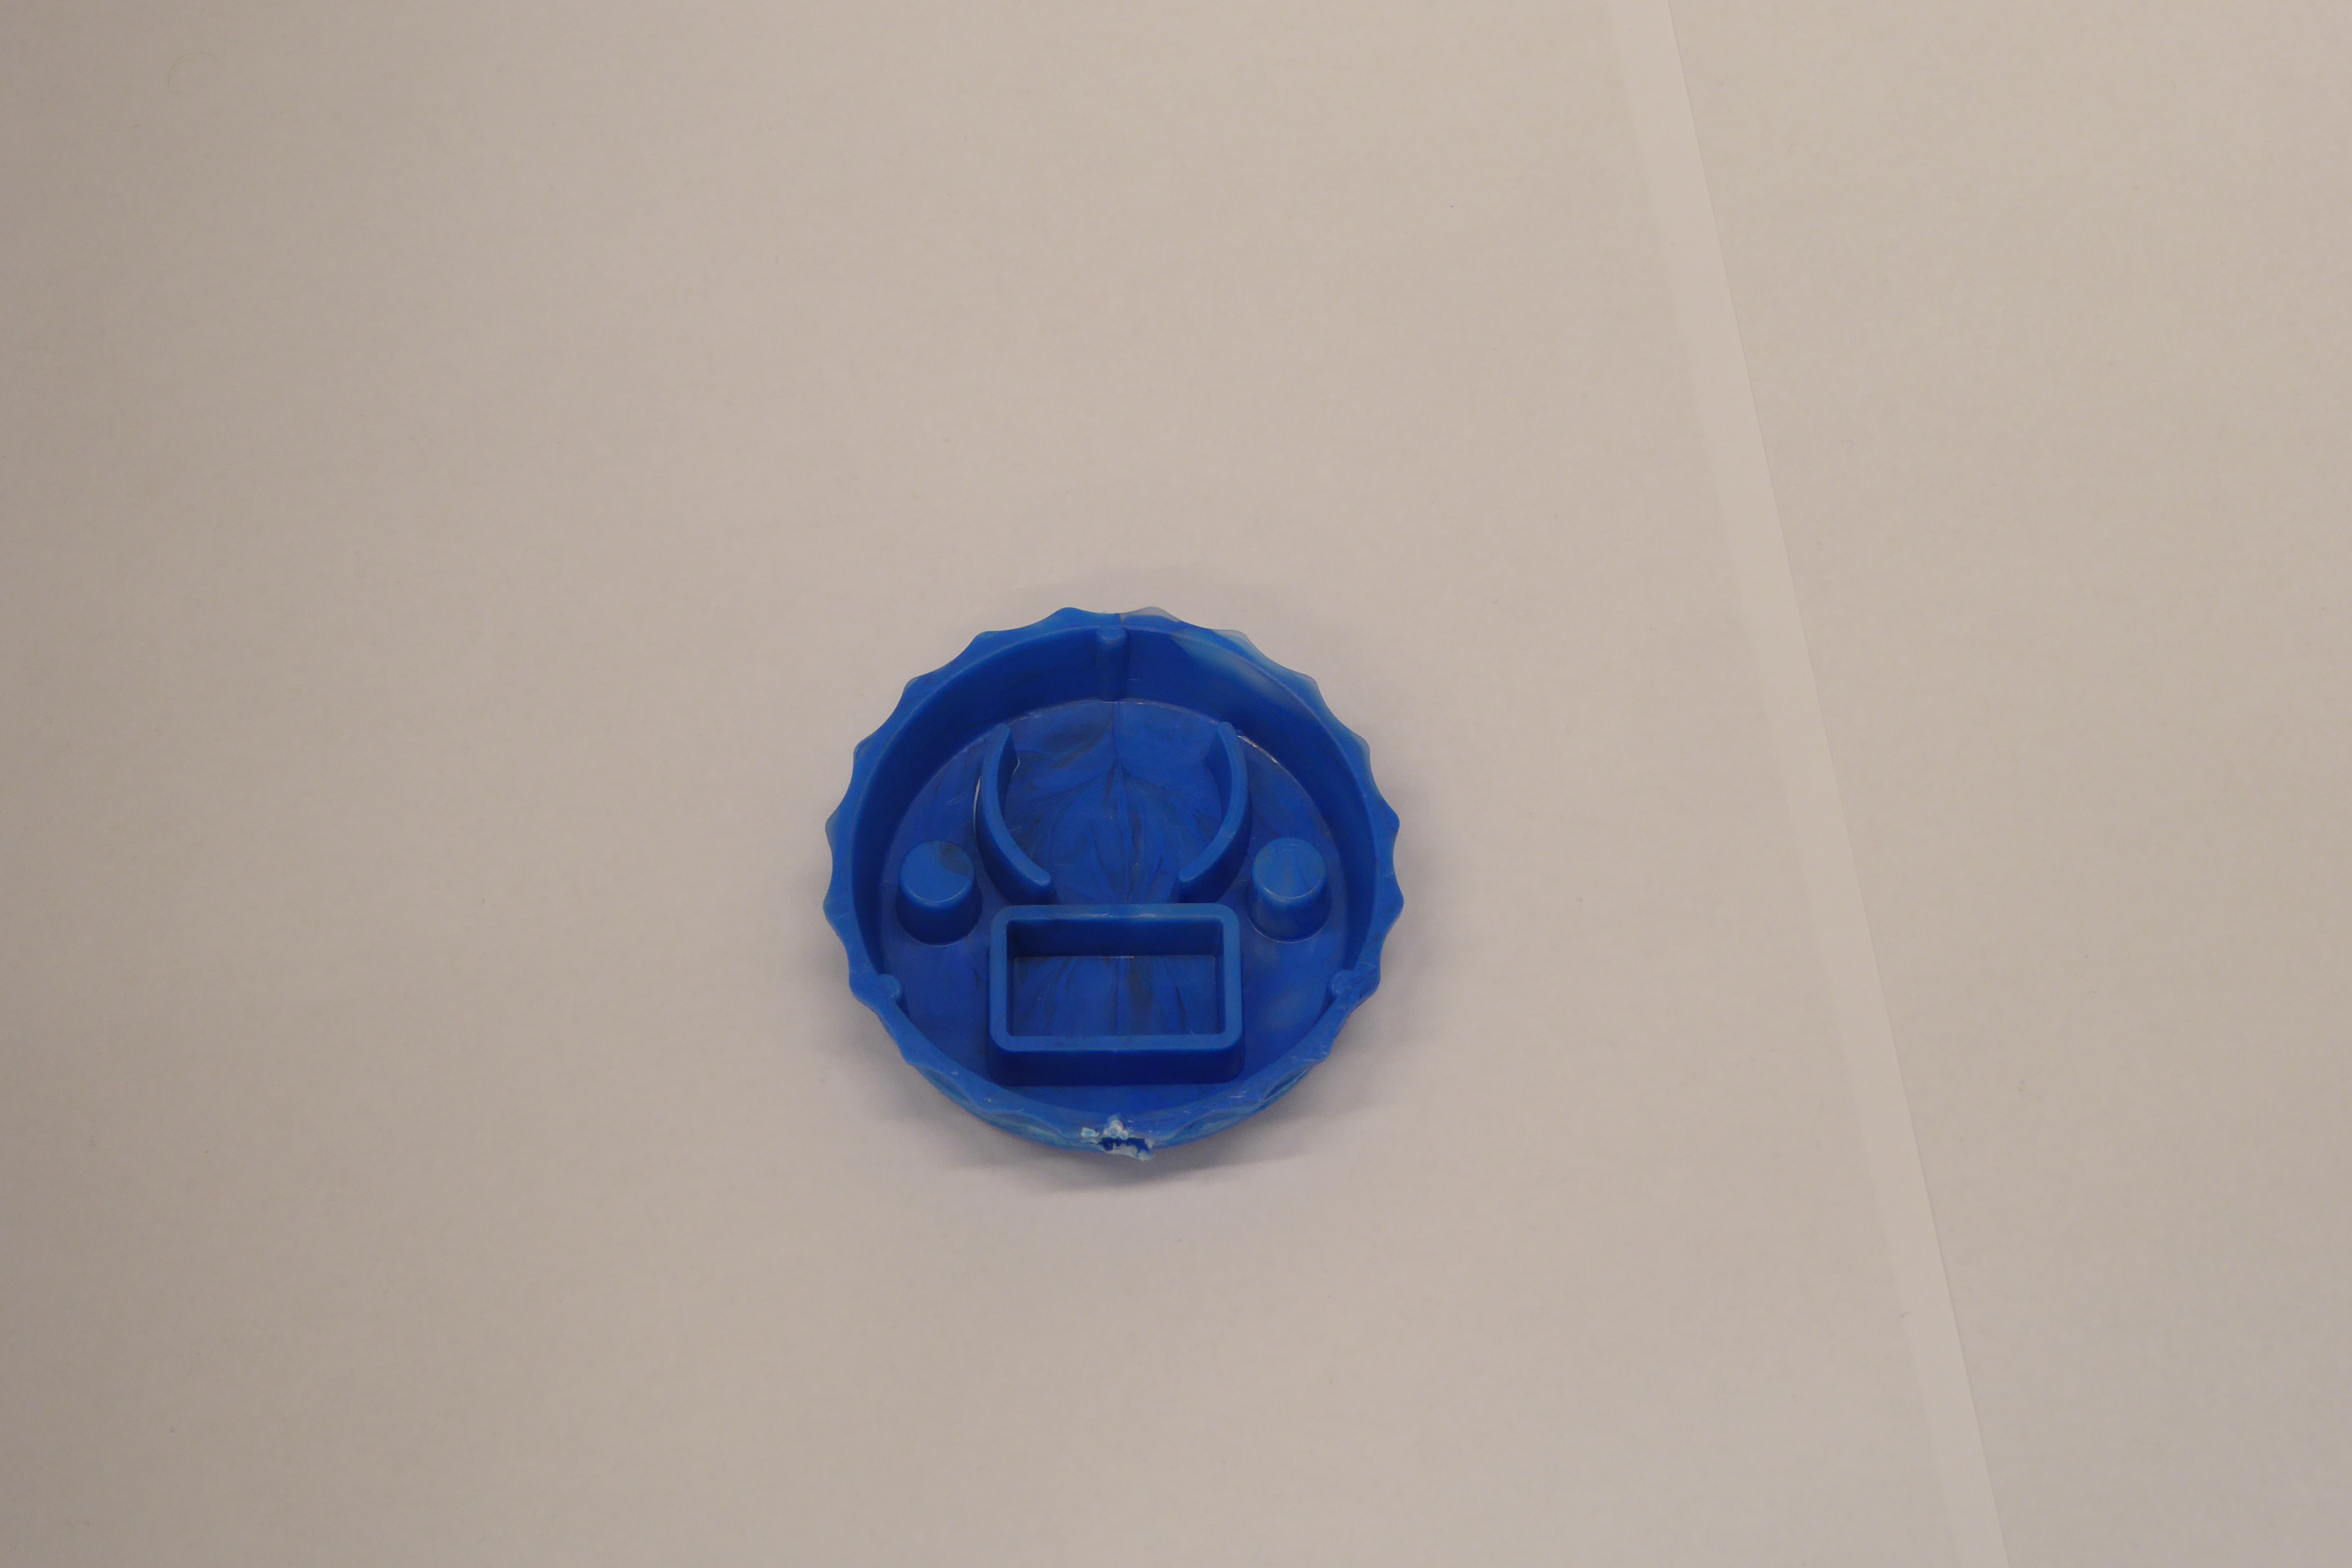
Label: Bottle Opener - Cover